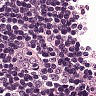
Metastatic tissue present: no